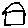
Label: house